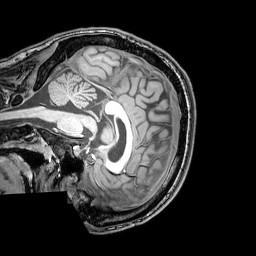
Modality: T1w
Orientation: sagittal
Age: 26
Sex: male
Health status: healthy
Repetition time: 0.081 s
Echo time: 0.037 s